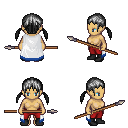
a pixel art fantasy rpg character, female body template, human, tanned skin, white trimmed cape, red pants, gray twin-tailed hairstyle, black shoes, spear, four views (front, back, left, right), 2x2 character sprite sheet, small pixel art, hard edges, no anti-aliasing